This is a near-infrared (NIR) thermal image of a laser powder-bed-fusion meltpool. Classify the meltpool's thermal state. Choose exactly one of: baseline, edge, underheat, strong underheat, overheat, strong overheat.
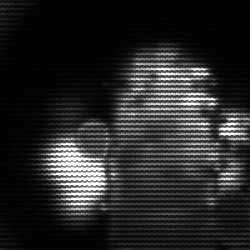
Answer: strong underheat